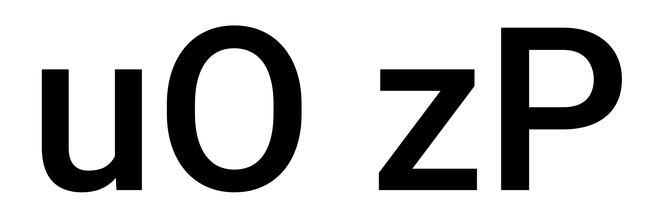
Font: Roboto_Medium